Question: I'm porting my app from iOS 6 to IOS 7 (there will eventually be a complete GUI redesign for iOS 7 but in the meanwhile just getting the existing GUI to display properly on iOS 7 is the goal.
I had the issue where the status bar was overlapping my GUI and so have shifted the Y origin of the view controller's view down by 20.
However my app contains a pulldown which when retracted is overlapping with the status bar. In the screenshot the red is a button which is present in the pulldown view. The grey bar is the top of the main view behind which a portion of pulldown is hiding when retracted.

I implemented the pull down as a fixed size child subview of the main view and when retracted its Y origin is a negative number thus it is effectively still displayed but off the top of the screen. When the user pulls it down I just animate the increase in the Y origin until eventually the origin is 0.
Is there some way I can make the pull down view appear beneath the status bar or some other quick solution?
Note of course I can't simply toggle the pulldown's alpha to display/hide it as it pullsdown obviously thus its appearance/disappearance is not a discreen action. I could maybe attempt to make the portion of it that is on top of the status bar invisible but as its something that is moving that seems like its going to be complicated. Is there any simple solution?
Thanks
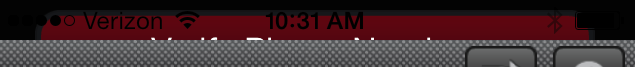
Answer: Add another view, with a fixed position, under the status bar (with the same color of your grey bar), 20px tall and same width of the status bar, but with a z-index higher than the retracting view. This view will cover the retracting view (but not the status bar) acting as a "background" for the status bar itself. Obviously you have to adjust the Y position of the retracting view to make it tappable by the user (but under the status bar)